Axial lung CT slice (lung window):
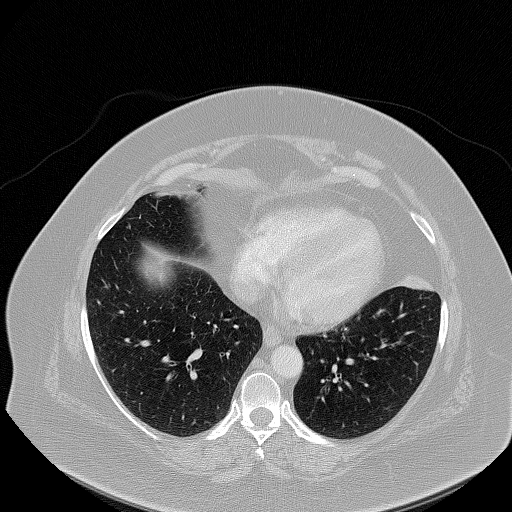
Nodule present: no